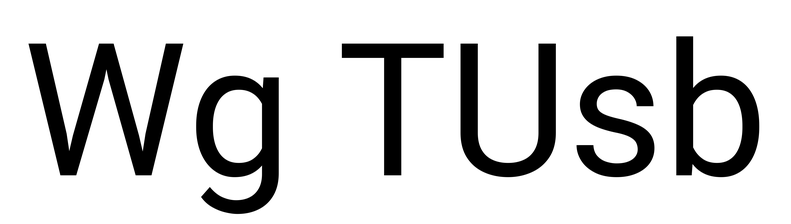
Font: Roboto_Regular